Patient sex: F
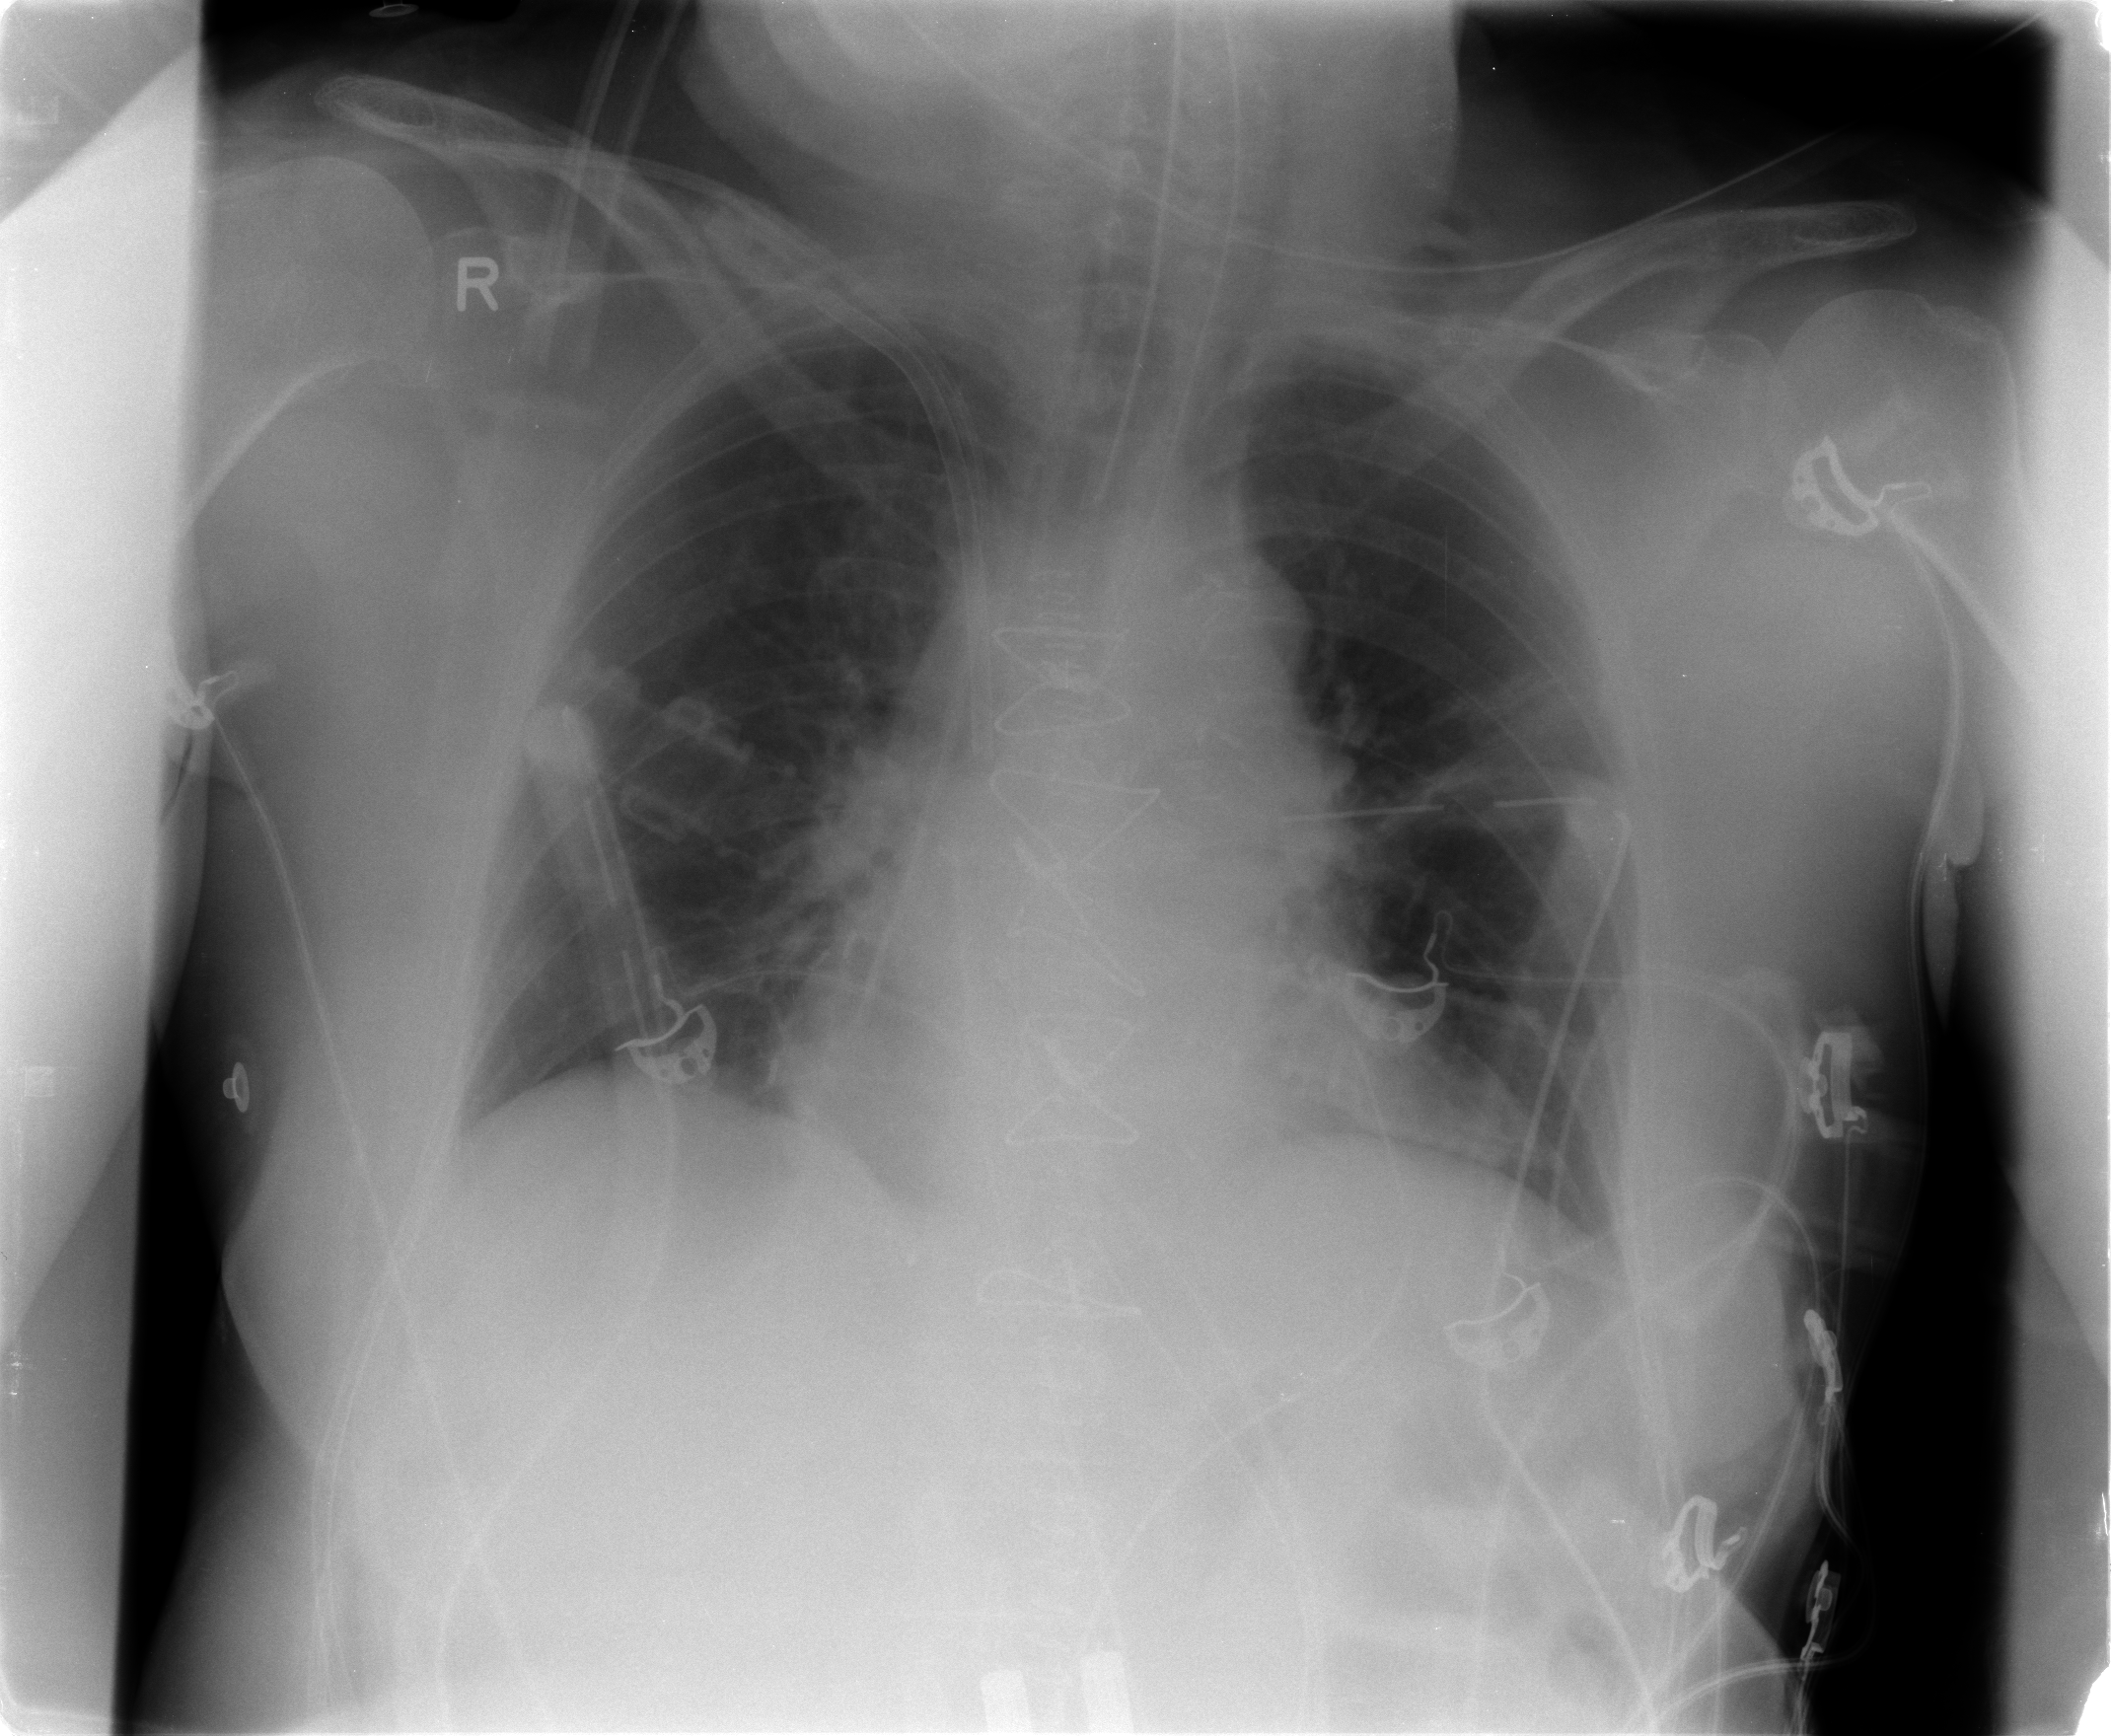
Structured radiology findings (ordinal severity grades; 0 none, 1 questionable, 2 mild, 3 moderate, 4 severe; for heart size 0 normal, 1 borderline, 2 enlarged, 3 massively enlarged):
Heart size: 0
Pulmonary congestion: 0
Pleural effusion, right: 0
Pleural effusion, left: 0
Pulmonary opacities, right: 0
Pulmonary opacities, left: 0
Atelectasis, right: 0
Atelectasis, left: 2